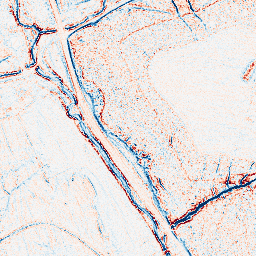
Category: edge_preserving
Decomposition family: anisotropic_diffusion
Decomposition parameters: iterations: 5
kappa: 30
gamma: 0.1
Upsampling method: quadratic
Upsampling parameters: scale: 2
Upsampling scale: 2